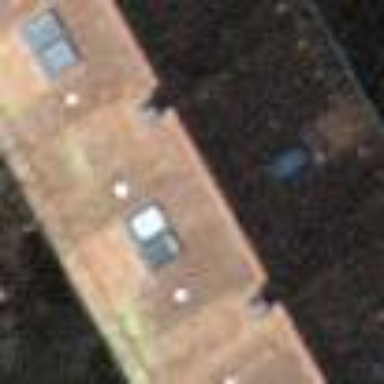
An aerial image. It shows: Beige house with gabled roof made of roof tiles in orangered color. The roof is oriented across the building.